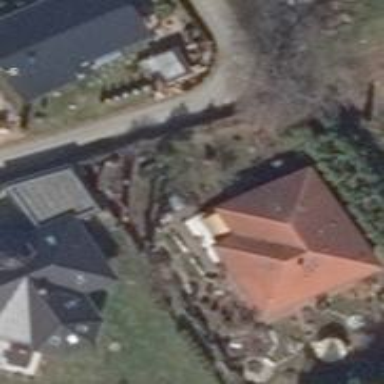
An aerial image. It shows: Residential building with hipped roof.